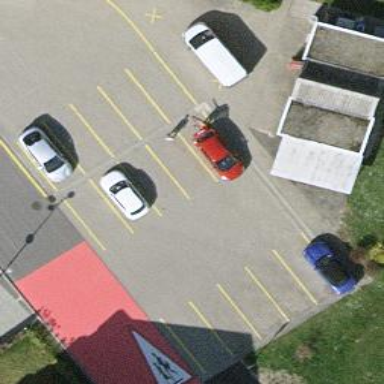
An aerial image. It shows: Parking area with asphalt surface.